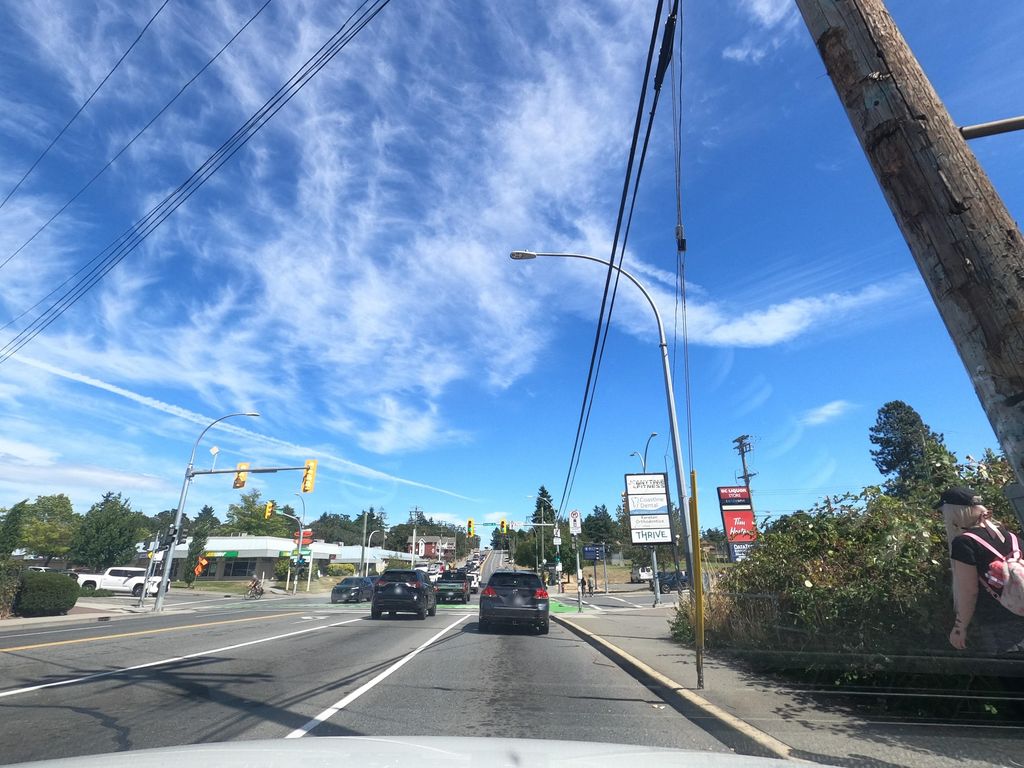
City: victoria